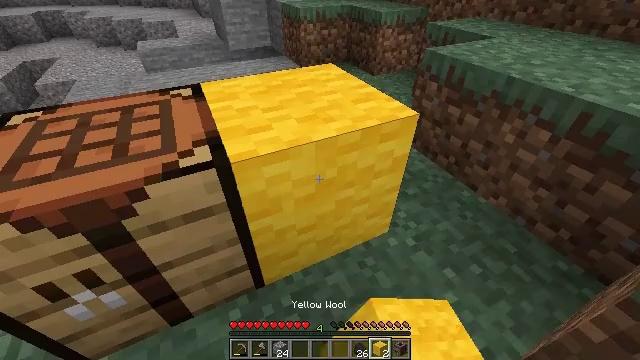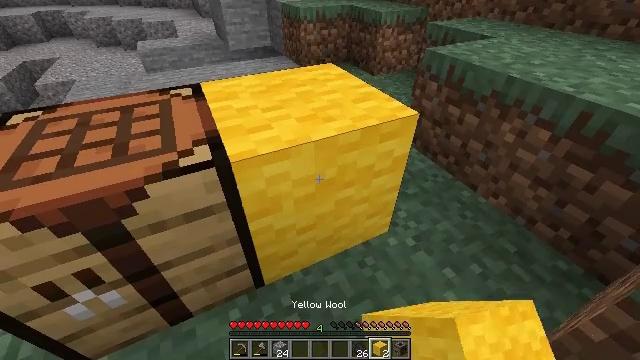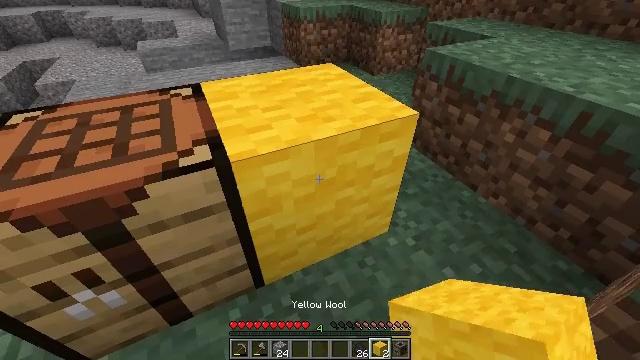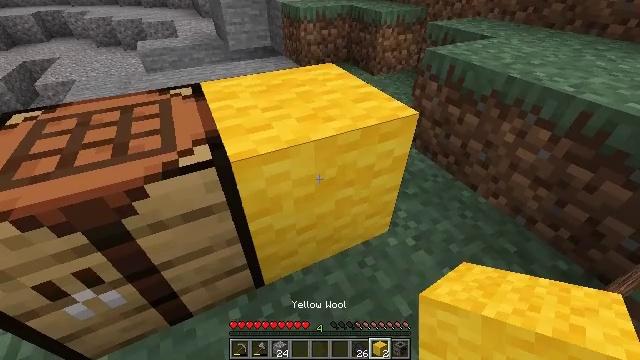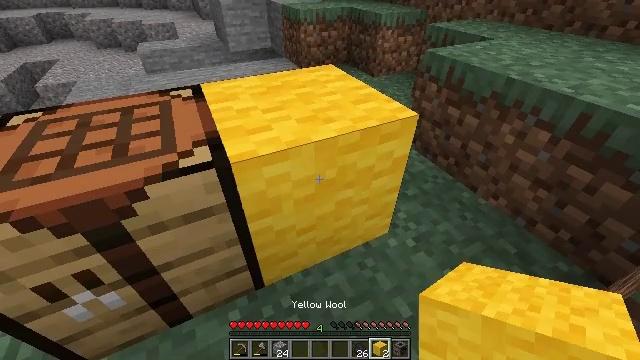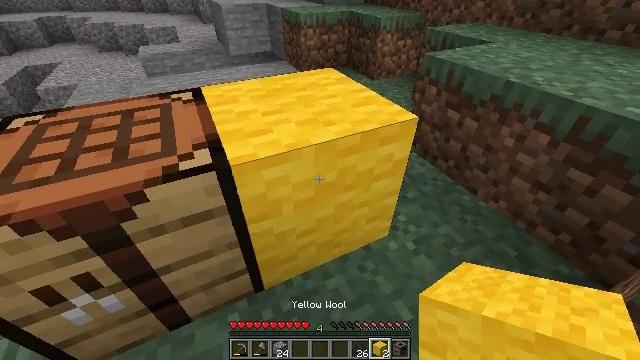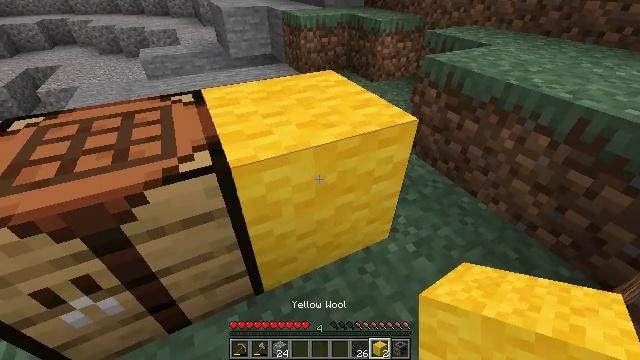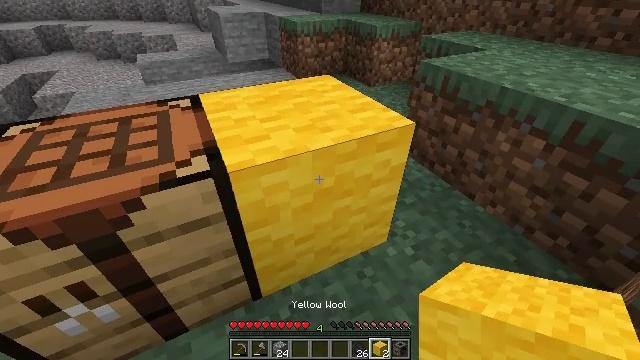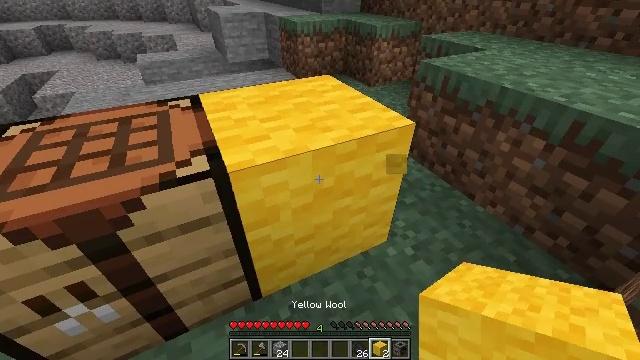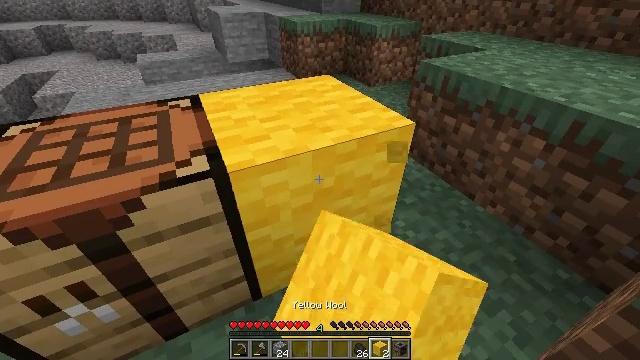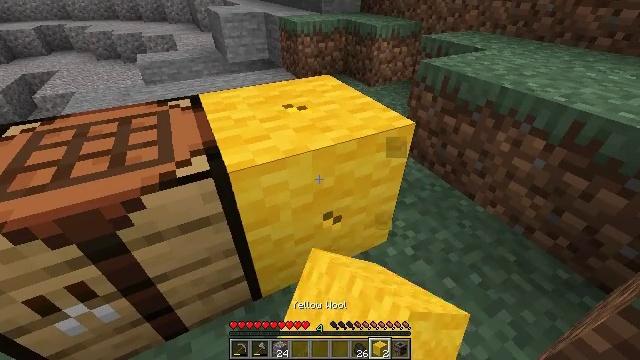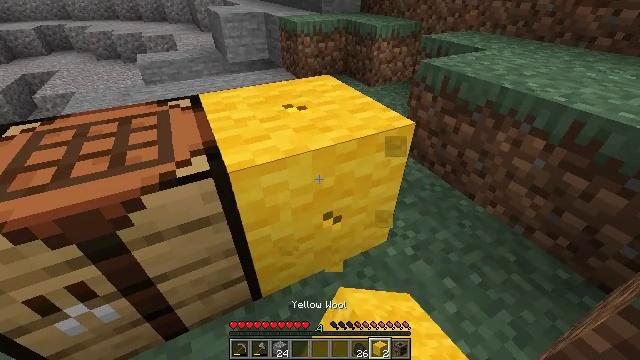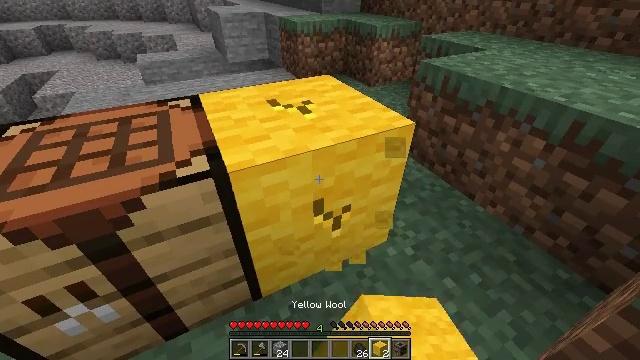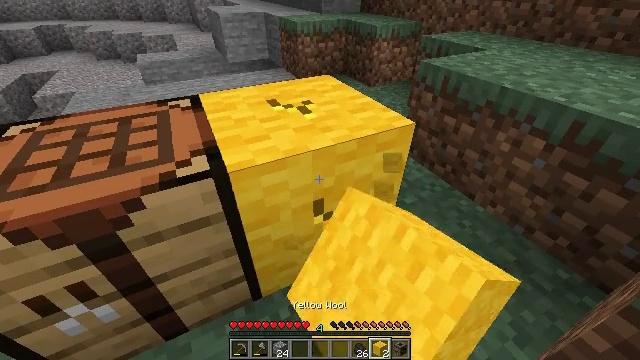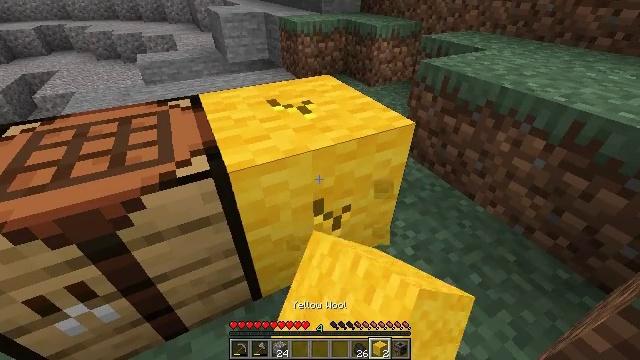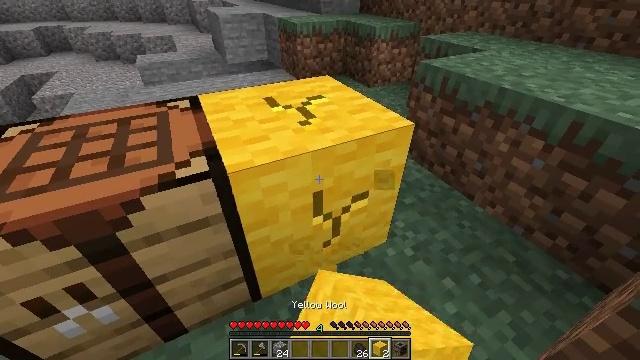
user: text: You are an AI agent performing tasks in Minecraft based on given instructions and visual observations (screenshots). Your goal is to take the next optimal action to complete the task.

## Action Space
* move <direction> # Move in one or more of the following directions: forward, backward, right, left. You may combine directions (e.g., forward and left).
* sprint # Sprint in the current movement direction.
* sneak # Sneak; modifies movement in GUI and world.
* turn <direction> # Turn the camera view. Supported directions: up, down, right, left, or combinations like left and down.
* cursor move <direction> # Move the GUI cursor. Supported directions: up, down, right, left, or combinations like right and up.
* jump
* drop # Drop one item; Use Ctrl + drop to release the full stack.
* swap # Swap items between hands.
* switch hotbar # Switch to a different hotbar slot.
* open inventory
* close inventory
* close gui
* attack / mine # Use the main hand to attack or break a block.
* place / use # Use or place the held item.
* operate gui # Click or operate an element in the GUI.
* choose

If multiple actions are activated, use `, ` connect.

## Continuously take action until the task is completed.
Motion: motion action
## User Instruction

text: Attack the yellow wool block to mine it.
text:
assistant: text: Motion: no_op
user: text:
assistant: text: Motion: no_op
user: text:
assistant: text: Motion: no_op
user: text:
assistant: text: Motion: no_op
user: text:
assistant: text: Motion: no_op
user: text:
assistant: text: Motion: no_op
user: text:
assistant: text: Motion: no_op
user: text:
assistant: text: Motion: attack / mine
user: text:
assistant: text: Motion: attack / mine
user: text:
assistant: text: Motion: attack / mine
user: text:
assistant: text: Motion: attack / mine
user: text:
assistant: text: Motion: attack / mine
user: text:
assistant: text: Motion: attack / mine
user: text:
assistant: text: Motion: attack / mine
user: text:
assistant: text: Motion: attack / mine
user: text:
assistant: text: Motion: turn right, attack / mine
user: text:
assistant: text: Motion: turn right, attack / mine
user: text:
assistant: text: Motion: attack / mine
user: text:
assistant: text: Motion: attack / mine
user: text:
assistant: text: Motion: attack / mine
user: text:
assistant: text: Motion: attack / mine
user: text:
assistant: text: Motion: attack / mine
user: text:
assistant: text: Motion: attack / mine
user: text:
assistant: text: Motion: attack / mine
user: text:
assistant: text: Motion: turn right, attack / mine
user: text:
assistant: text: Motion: turn right, attack / mine
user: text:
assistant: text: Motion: attack / mine
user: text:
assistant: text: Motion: attack / mine
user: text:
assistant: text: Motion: attack / mine
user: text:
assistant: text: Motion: attack / mine